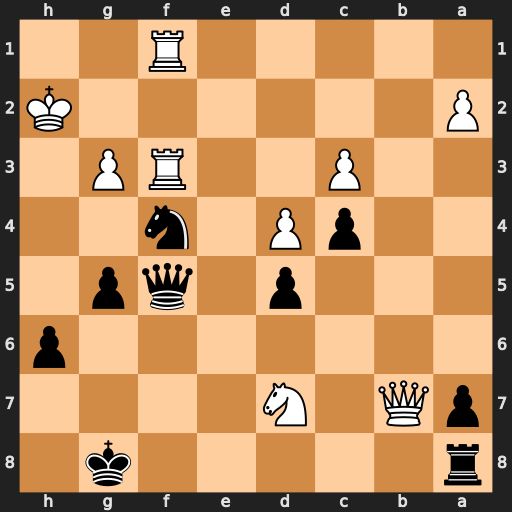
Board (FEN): r5k1/pQ1N4/7p/3p1qp1/2pP1n2/2P2RP1/P6K/5R2
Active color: b
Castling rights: -
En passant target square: -
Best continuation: Qh3+ Kg1 Qg2#